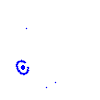
Particle: pion